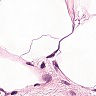
Metastatic tissue present: no